Question: Although I am proficient in Java, I am completely new to developing web apps with maven and I am struggling to get started by creating a simple HelloWorld servlet app - I'm using Eclipse Mars and Tomcat 8.
I have added a simple servlet which should print out "hello world" but when I attempt to run the servlet by using the url-pattern (so 'http://localhost:8080/MyApp/HelloWorld') I get a 404 error.
When I ran the app for the very first time I got a 500 error stating that my servlet class could not be found but when I refreshed the page it changed to 404. Now I only get a 404 error. I have already tried the following but no joy - <URL>.
Any help would be much appreciated.

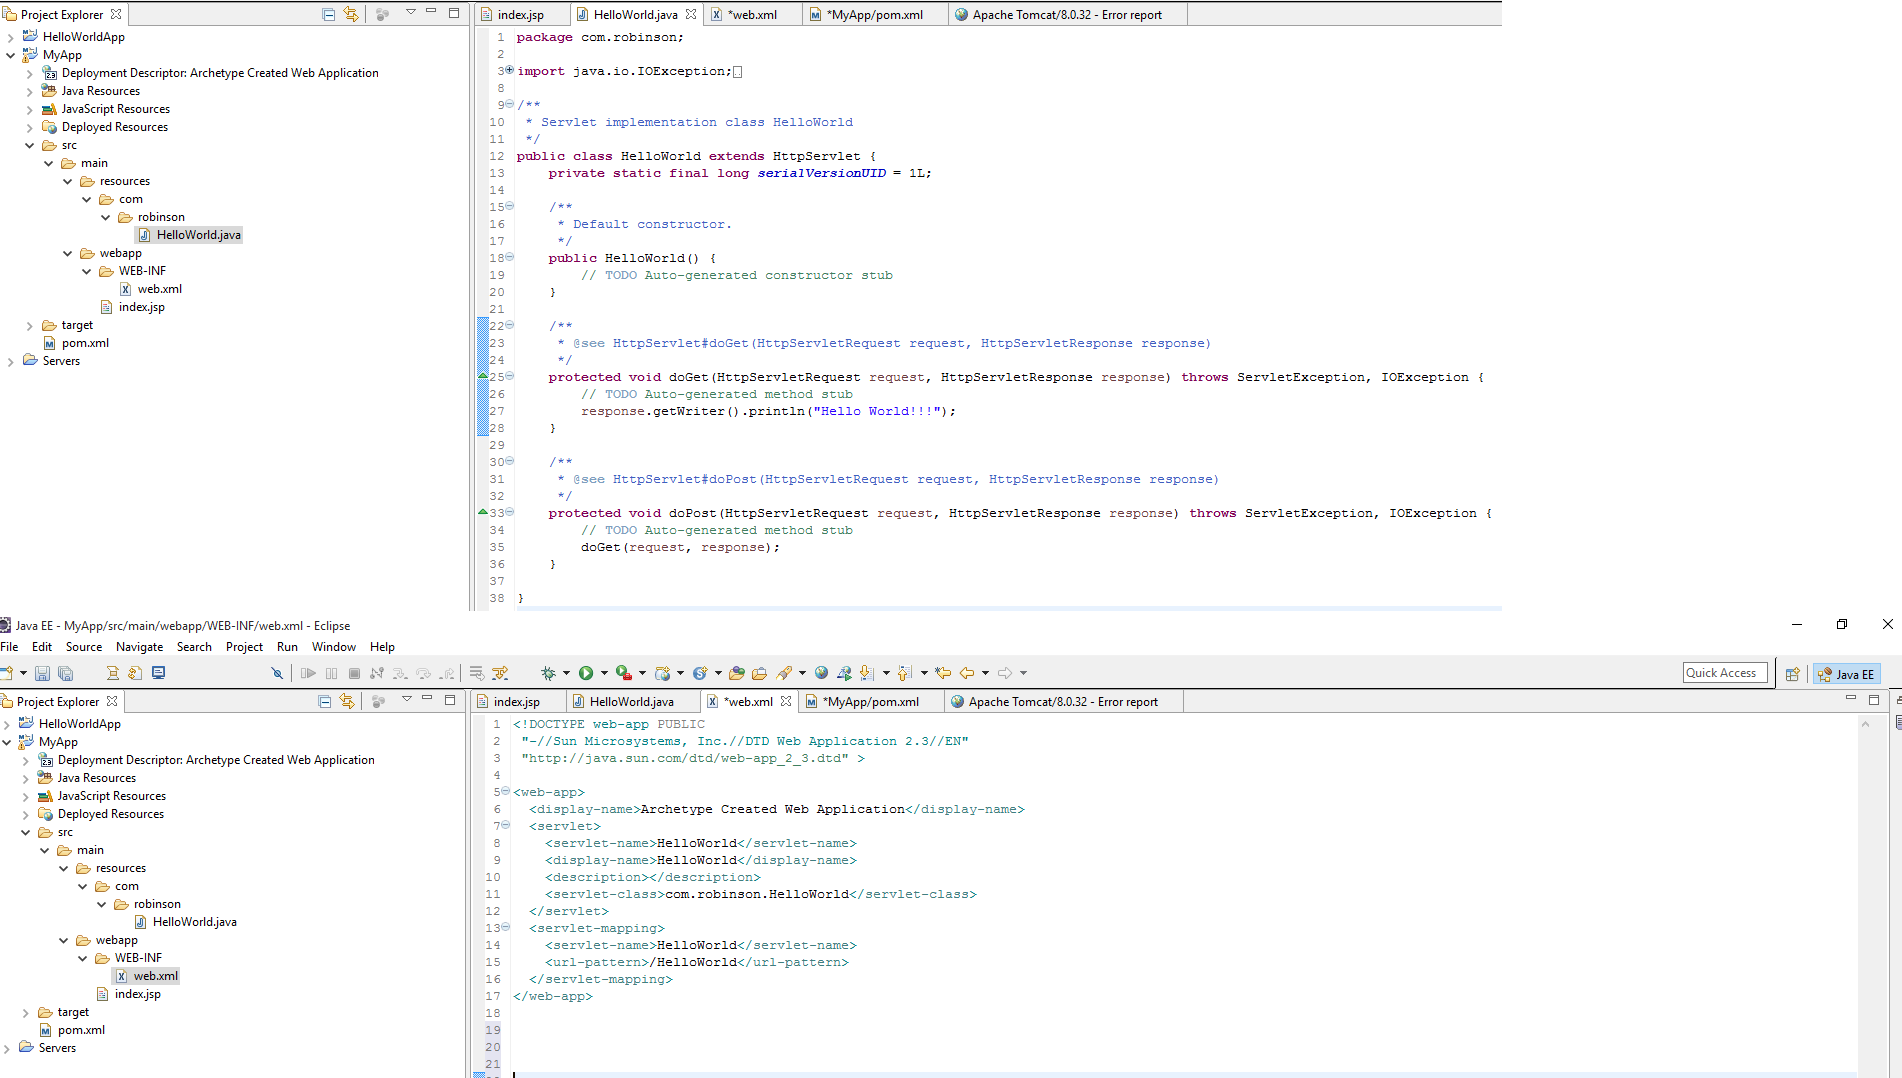
Answer: You have your java sources located in 'src/main/resources' which is not the right place for this. Please create a directory 'src/main/java' and put them there. This should remedy your problem.